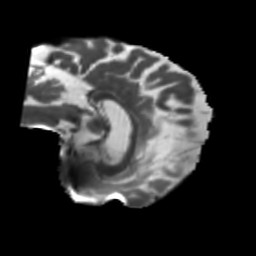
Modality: T2w
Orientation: sagittal
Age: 73
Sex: female
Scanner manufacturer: siemens
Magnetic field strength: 3 T
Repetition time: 5.47 s
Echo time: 0.0854 s